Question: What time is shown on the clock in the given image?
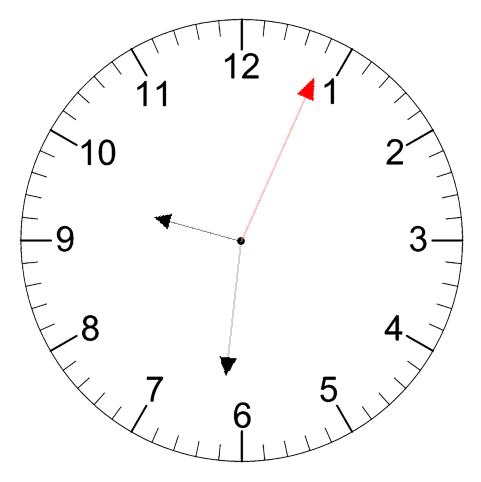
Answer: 09:31:04